This time-frequency spectrogram was computed from a bearing vibration snapshot; brighter regions carry more energy. Determine the bearing's health state. Answer with exactly one of: normal, inner_race, outer_race, ball.
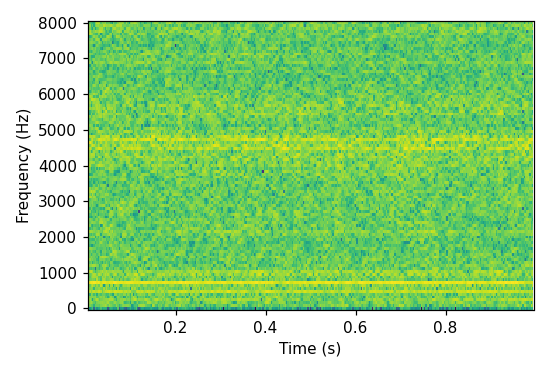
Answer: outer_race